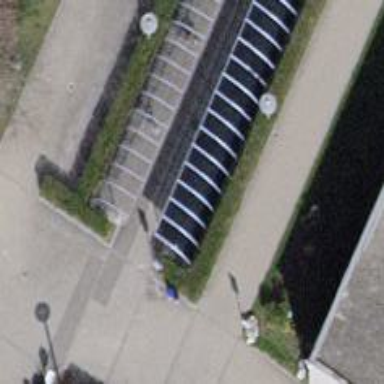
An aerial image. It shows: Public bookcase.